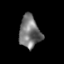
Tissue: skin
Cell type: Others
Senescence score: 0.6912
Nuclear area (px): 663
Mean DAPI intensity: 117.137